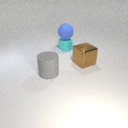
large gray rubber cylinder in front of small cyan rubber cube